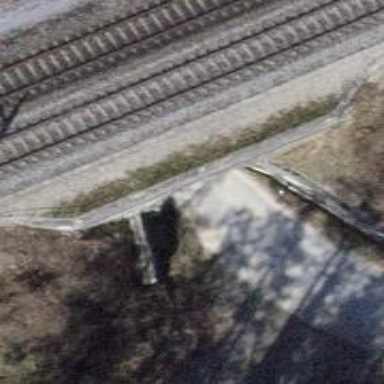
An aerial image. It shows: Unclassified road with grade2 tracktype passing through tunnel.